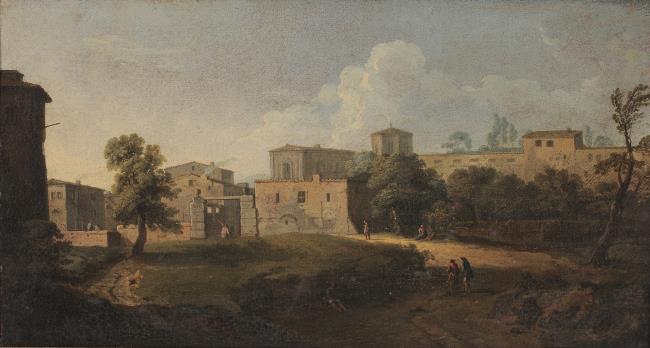
Title: Figures on a track outside a gated city
Artist: circle of Jacob van Lint Bron: Ellis Dullaart (2014-03)
Latest date: 1750
Genre: painting
Iconography: Pomander
Keywords: veduta, italianate, gateway (way through), chimney, smoke (material)